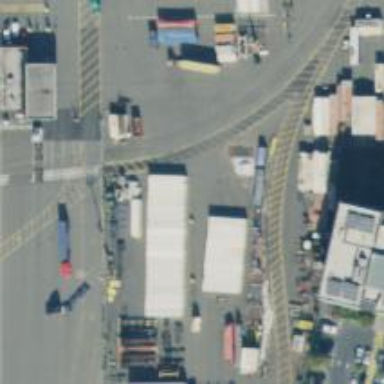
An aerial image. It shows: Railway yard.